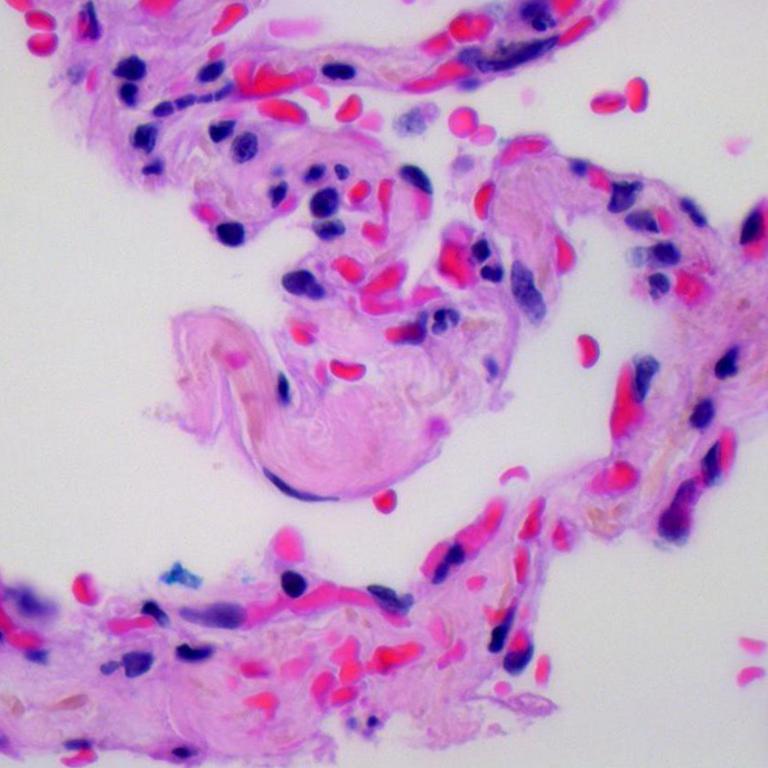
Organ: lung
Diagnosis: benign